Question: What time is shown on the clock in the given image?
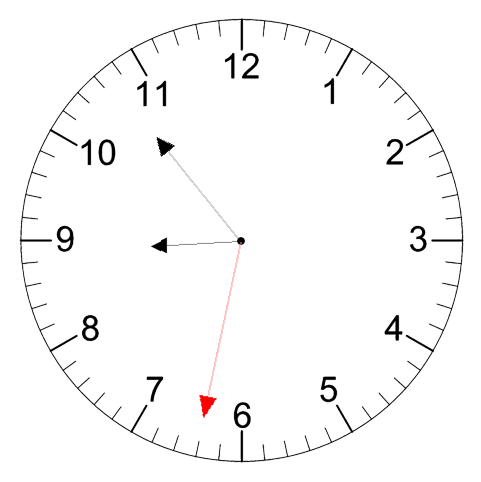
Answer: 08:53:32